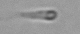
Label: flagellate_morphotype3